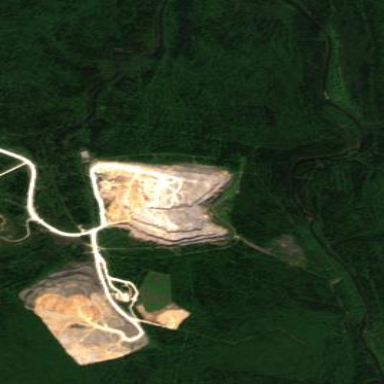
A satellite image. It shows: Quarry area.